Current action and preconditions to check: trajectory_clear

Your task: For each precondition in the list above, predict whether it will hold at this action.

Consider the current scene as observed from the mobile robot's camera, and analyze the predicted future states of all dynamic agents (e.g., people, animals, vehicles, or any moving entities) within the NEXT SECOND.

IMPORTANT: Only answer "very likely" if you are absolutely certain—based on strong, clear evidence—that a dynamic agent will violate the precondition in the predicted future state. Do NOT answer "very likely" for unlikely, ambiguous, or low-probability risks.

Ask yourself for each precondition: Is there a high probability, with clear and convincing evidence, that the predicted future states of any dynamic agent will interfere with the predicted future state of the currently executing action within the NEXT SECOND, causing that precondition to fail?

Assess the risk level based on these predictions. Use "likely" or "very likely" if motions create a clear risk of interference.

Use "neutral" or "improbable" if agents are nearby but their predicted paths are clearly diverging or non-conflicting.

Failure Risk Categories: "very improbable", "improbable", "neutral", "likely", "very likely"

Answer Format: Output ONLY the probability_of_failure value from these categories: "very improbable", "improbable", "neutral", "likely", "very likely"

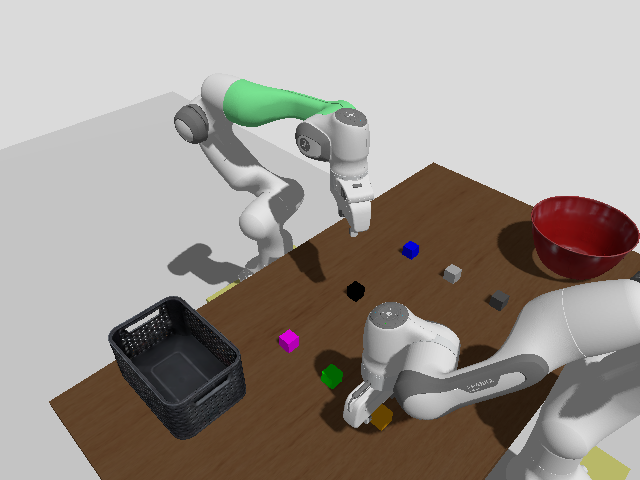

Answer: very improbable